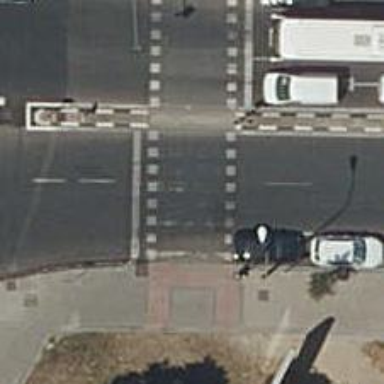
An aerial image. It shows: Asphalt footway with crossing controlled by traffic signals.